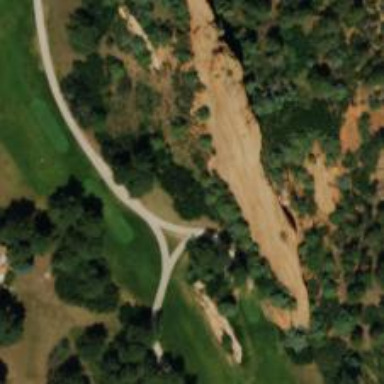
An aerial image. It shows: Golf path specifically designed for golf carts.